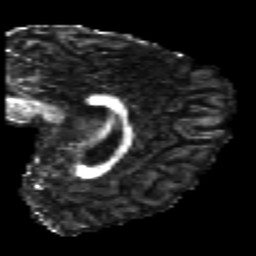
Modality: FA
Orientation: sagittal
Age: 22
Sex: male
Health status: healthy
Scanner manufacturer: philips
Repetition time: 7.383 s
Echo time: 0.08599 s